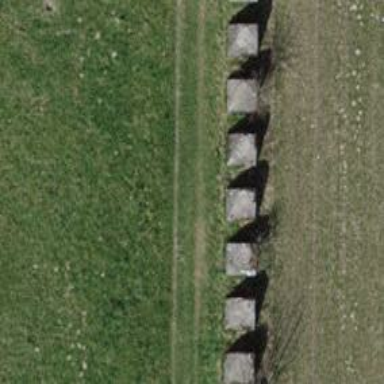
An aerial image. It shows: Block barrier.